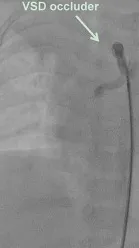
(C) A VSD occluder has been placed at the inlet of tunnel, there was no obvious shunt revealed by aortography after closure. DAO, descending aorta; RA, right atrium; VSD occluder, ventricular septal defect occluder.
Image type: radiology (ct)